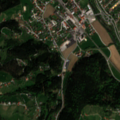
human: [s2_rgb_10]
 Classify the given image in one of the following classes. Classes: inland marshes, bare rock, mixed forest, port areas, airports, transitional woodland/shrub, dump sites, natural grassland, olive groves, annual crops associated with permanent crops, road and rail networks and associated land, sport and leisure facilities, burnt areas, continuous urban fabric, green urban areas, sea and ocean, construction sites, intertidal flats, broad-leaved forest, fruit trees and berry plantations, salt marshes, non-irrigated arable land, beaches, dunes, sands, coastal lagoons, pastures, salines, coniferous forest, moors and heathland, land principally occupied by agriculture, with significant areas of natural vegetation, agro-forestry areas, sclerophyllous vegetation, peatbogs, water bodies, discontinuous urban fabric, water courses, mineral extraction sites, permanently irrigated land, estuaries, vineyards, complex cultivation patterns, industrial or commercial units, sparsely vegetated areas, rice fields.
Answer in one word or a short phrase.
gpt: discontinuous urban fabric, pastures, complex cultivation patterns, mixed forest